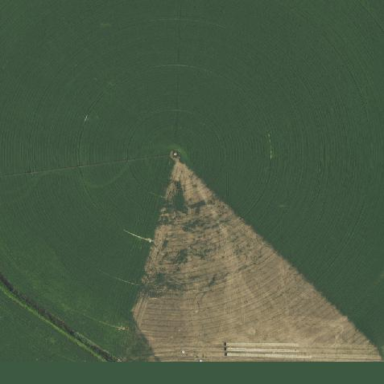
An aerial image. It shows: Farmland with pivot irrigation system.